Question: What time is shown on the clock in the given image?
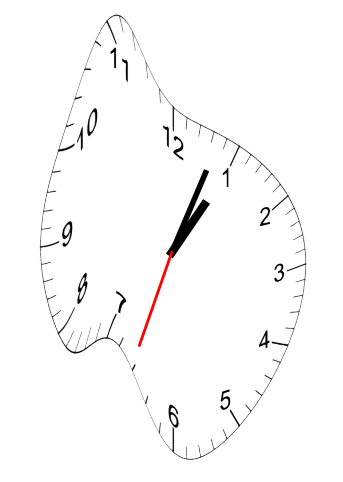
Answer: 01:03:33